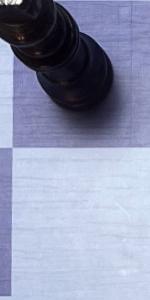
Label: Empty